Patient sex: M
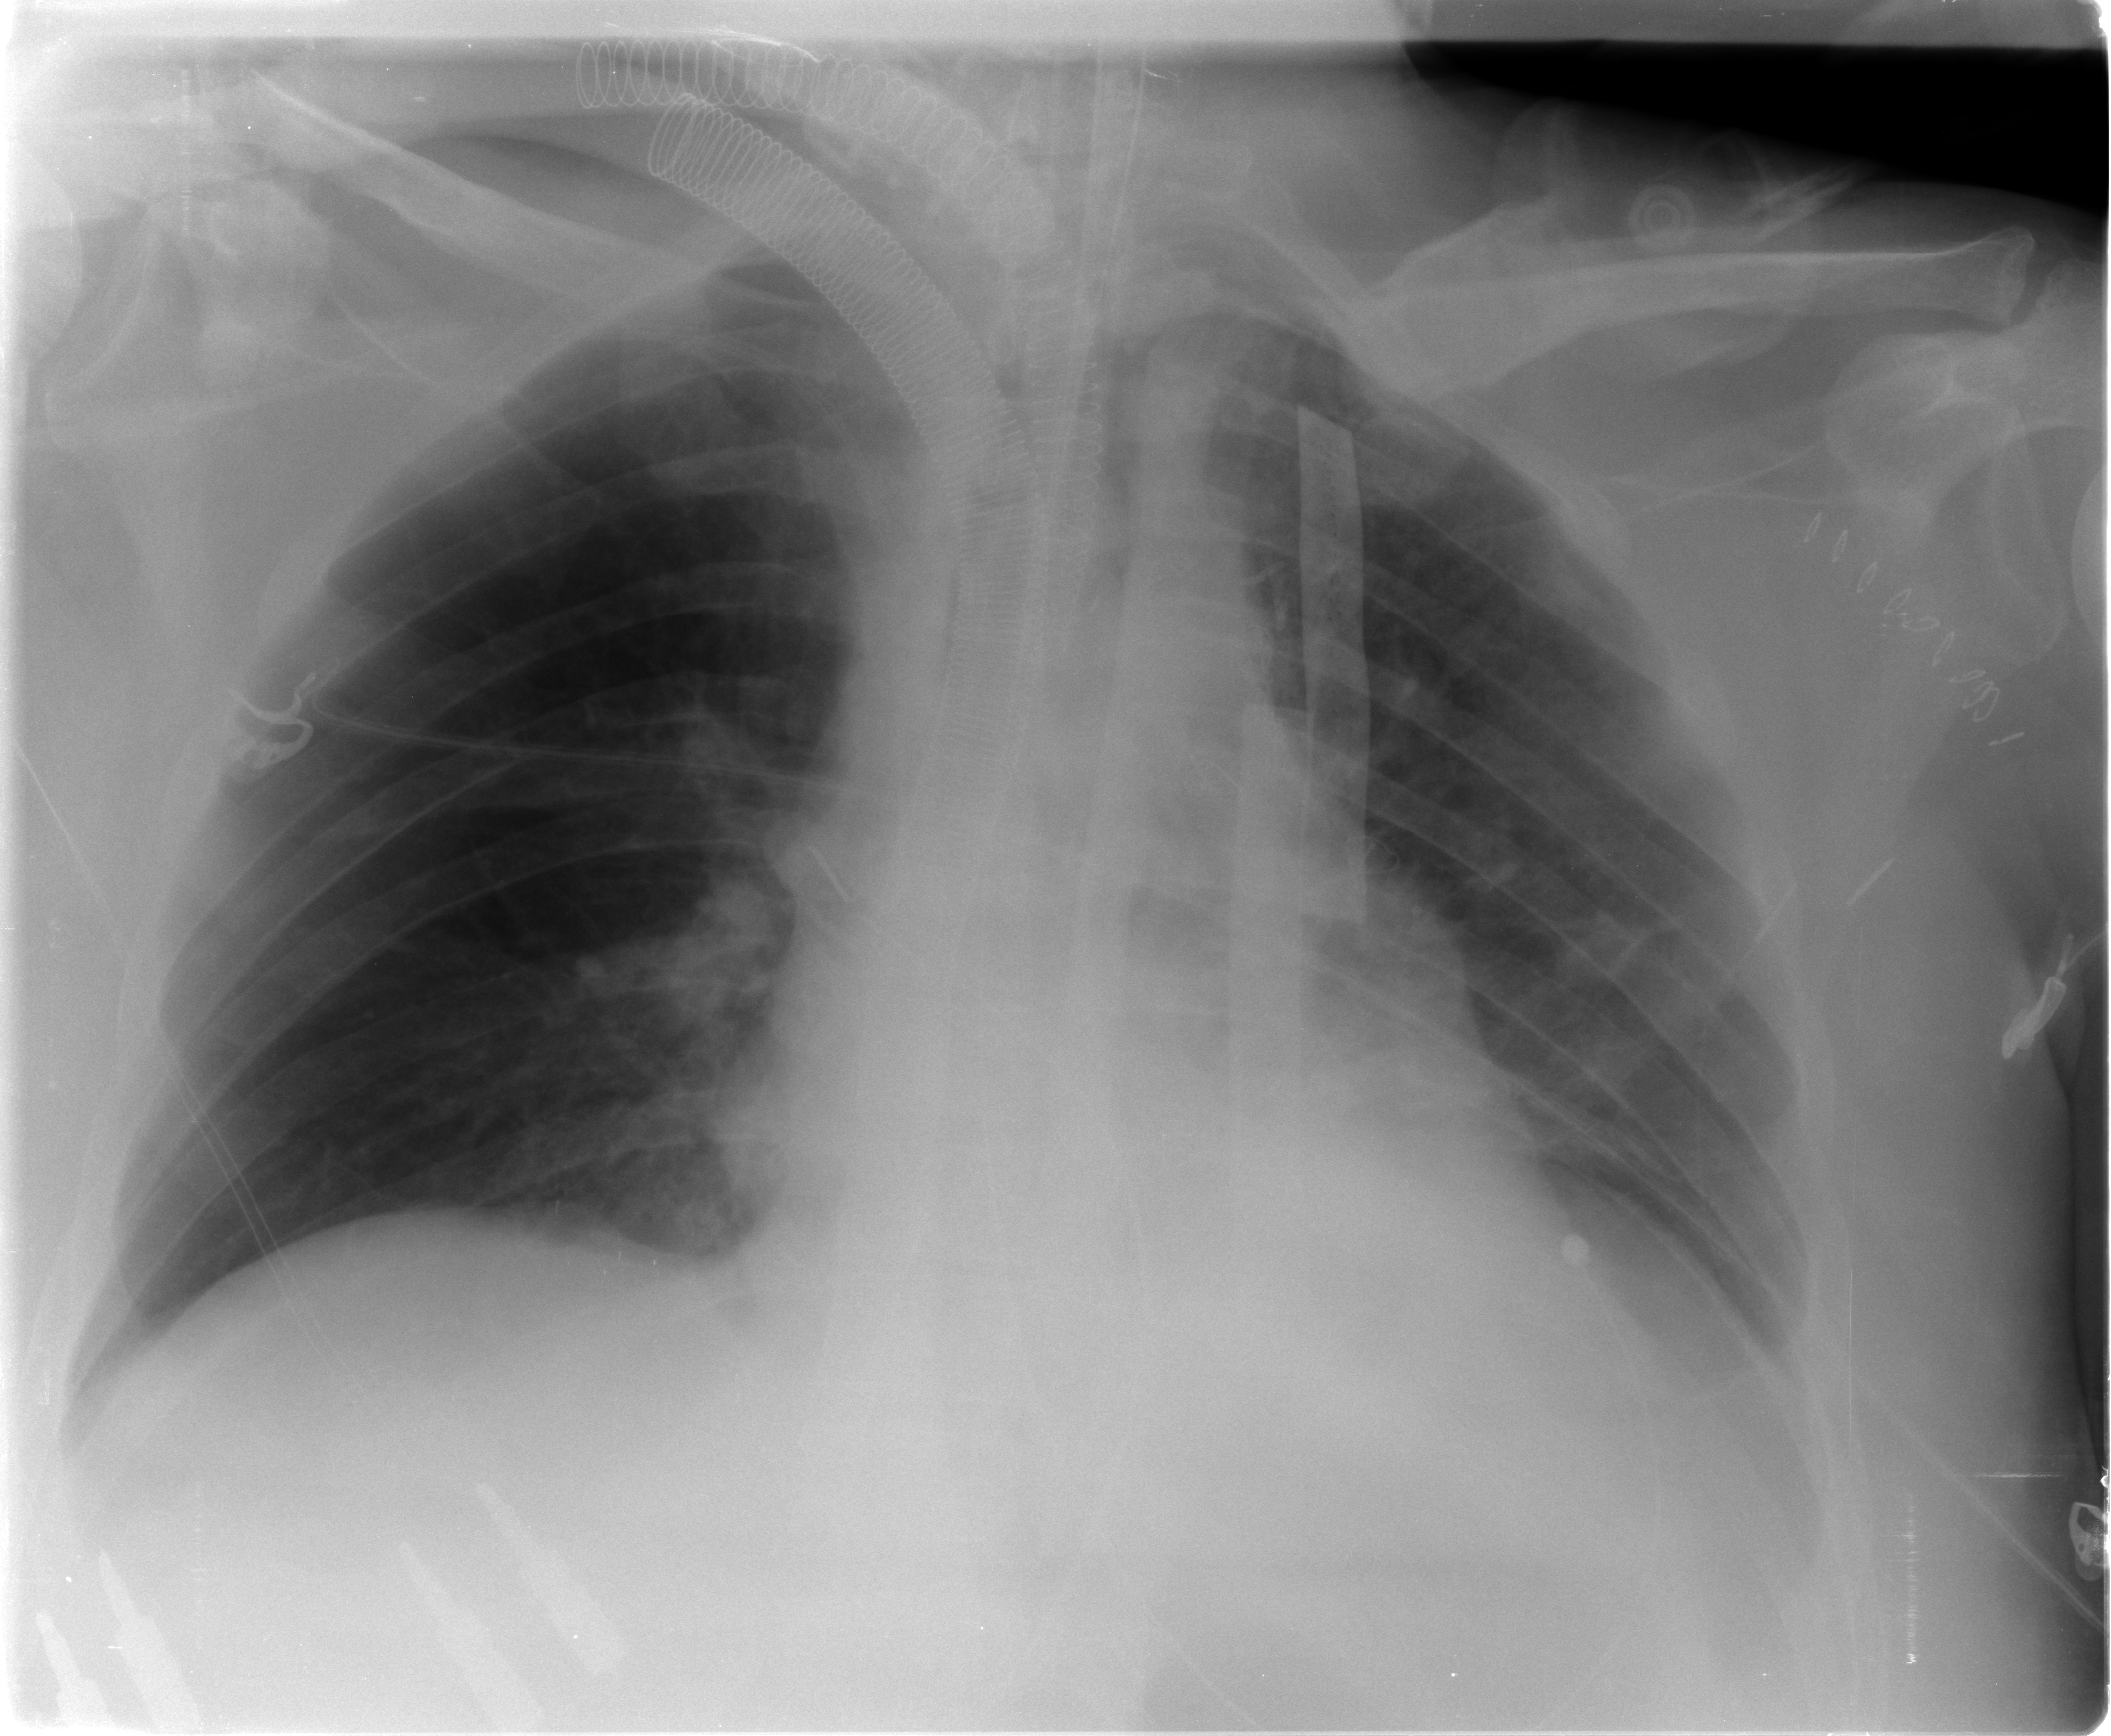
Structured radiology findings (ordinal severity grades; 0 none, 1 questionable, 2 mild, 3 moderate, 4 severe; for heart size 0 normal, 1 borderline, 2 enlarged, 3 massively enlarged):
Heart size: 1
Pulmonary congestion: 0
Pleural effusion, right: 0
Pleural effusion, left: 2
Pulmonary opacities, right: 0
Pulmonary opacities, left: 2
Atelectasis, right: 0
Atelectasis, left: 1